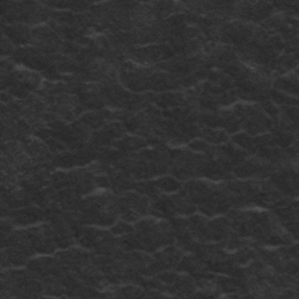
Label: frost